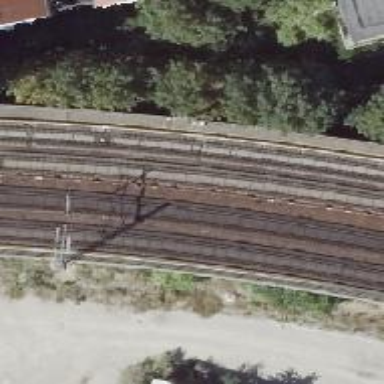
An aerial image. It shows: Viaduct bridge carrying electrified light rail. The railway uses ballastless track.